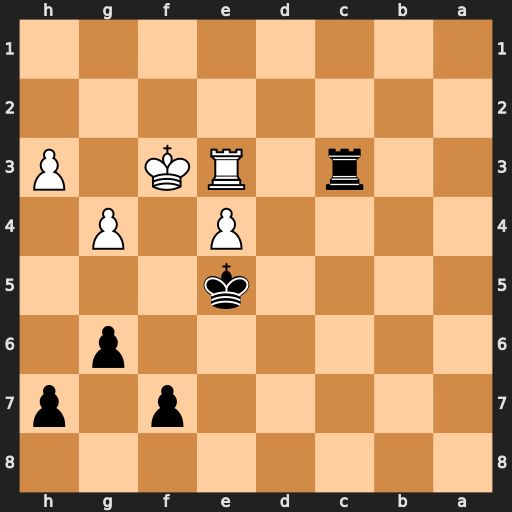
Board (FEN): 8/5p1p/6p1/4k3/4P1P1/2r1RK1P/8/8
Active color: b
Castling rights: -
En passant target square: -
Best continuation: Rxe3+ Kxe3 g5